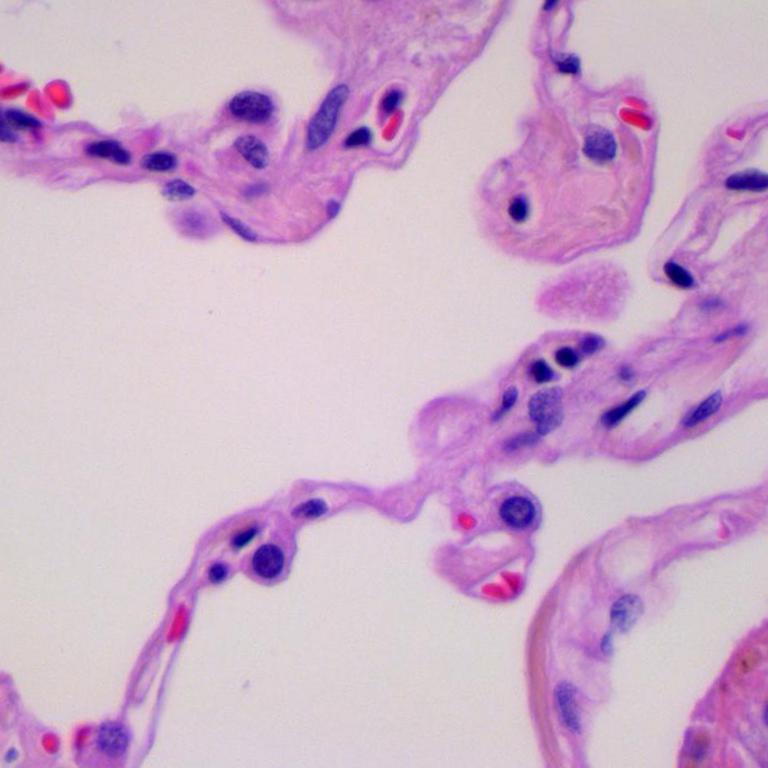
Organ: lung
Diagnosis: benign